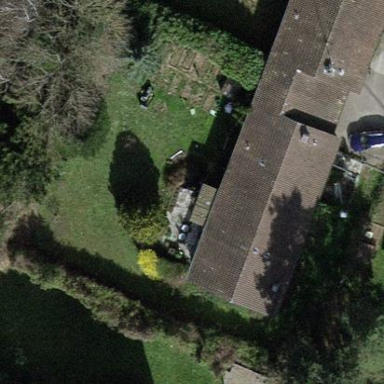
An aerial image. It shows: Garden enclosed by fence.